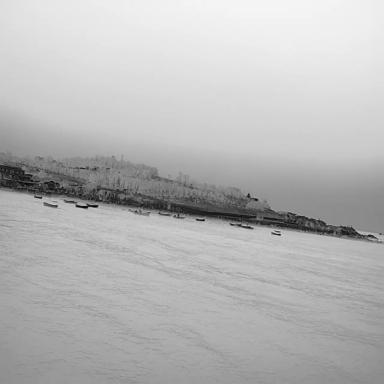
There are 13 bulk_carriers in the infrared image.